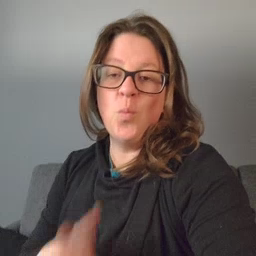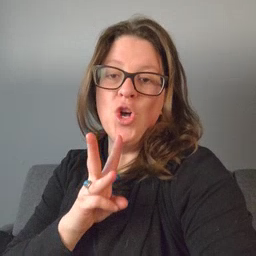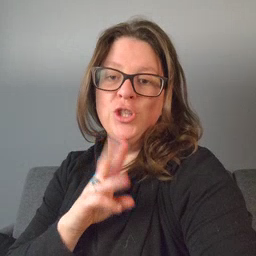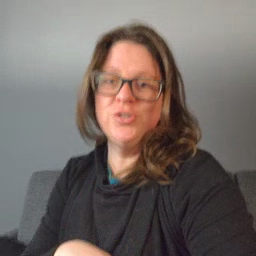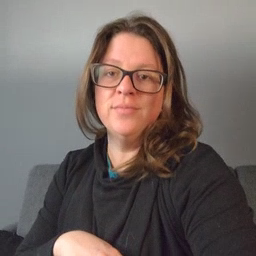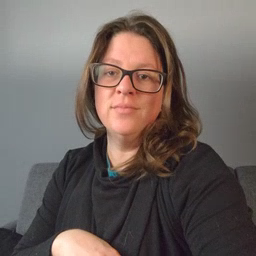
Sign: water